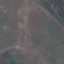
Land use / land cover: HerbaceousVegetation